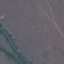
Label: HerbaceousVegetation